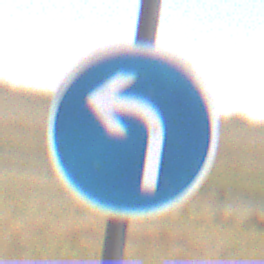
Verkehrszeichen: VorgeschriebeneFahrtrichtungLinks
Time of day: Midday
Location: Outdoor (Nature)
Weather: PartlyCloudy
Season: NotSpecified
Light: Natural